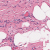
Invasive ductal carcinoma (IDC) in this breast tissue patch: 1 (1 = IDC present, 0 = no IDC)